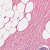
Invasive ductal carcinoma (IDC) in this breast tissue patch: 0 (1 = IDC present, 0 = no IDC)